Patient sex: F
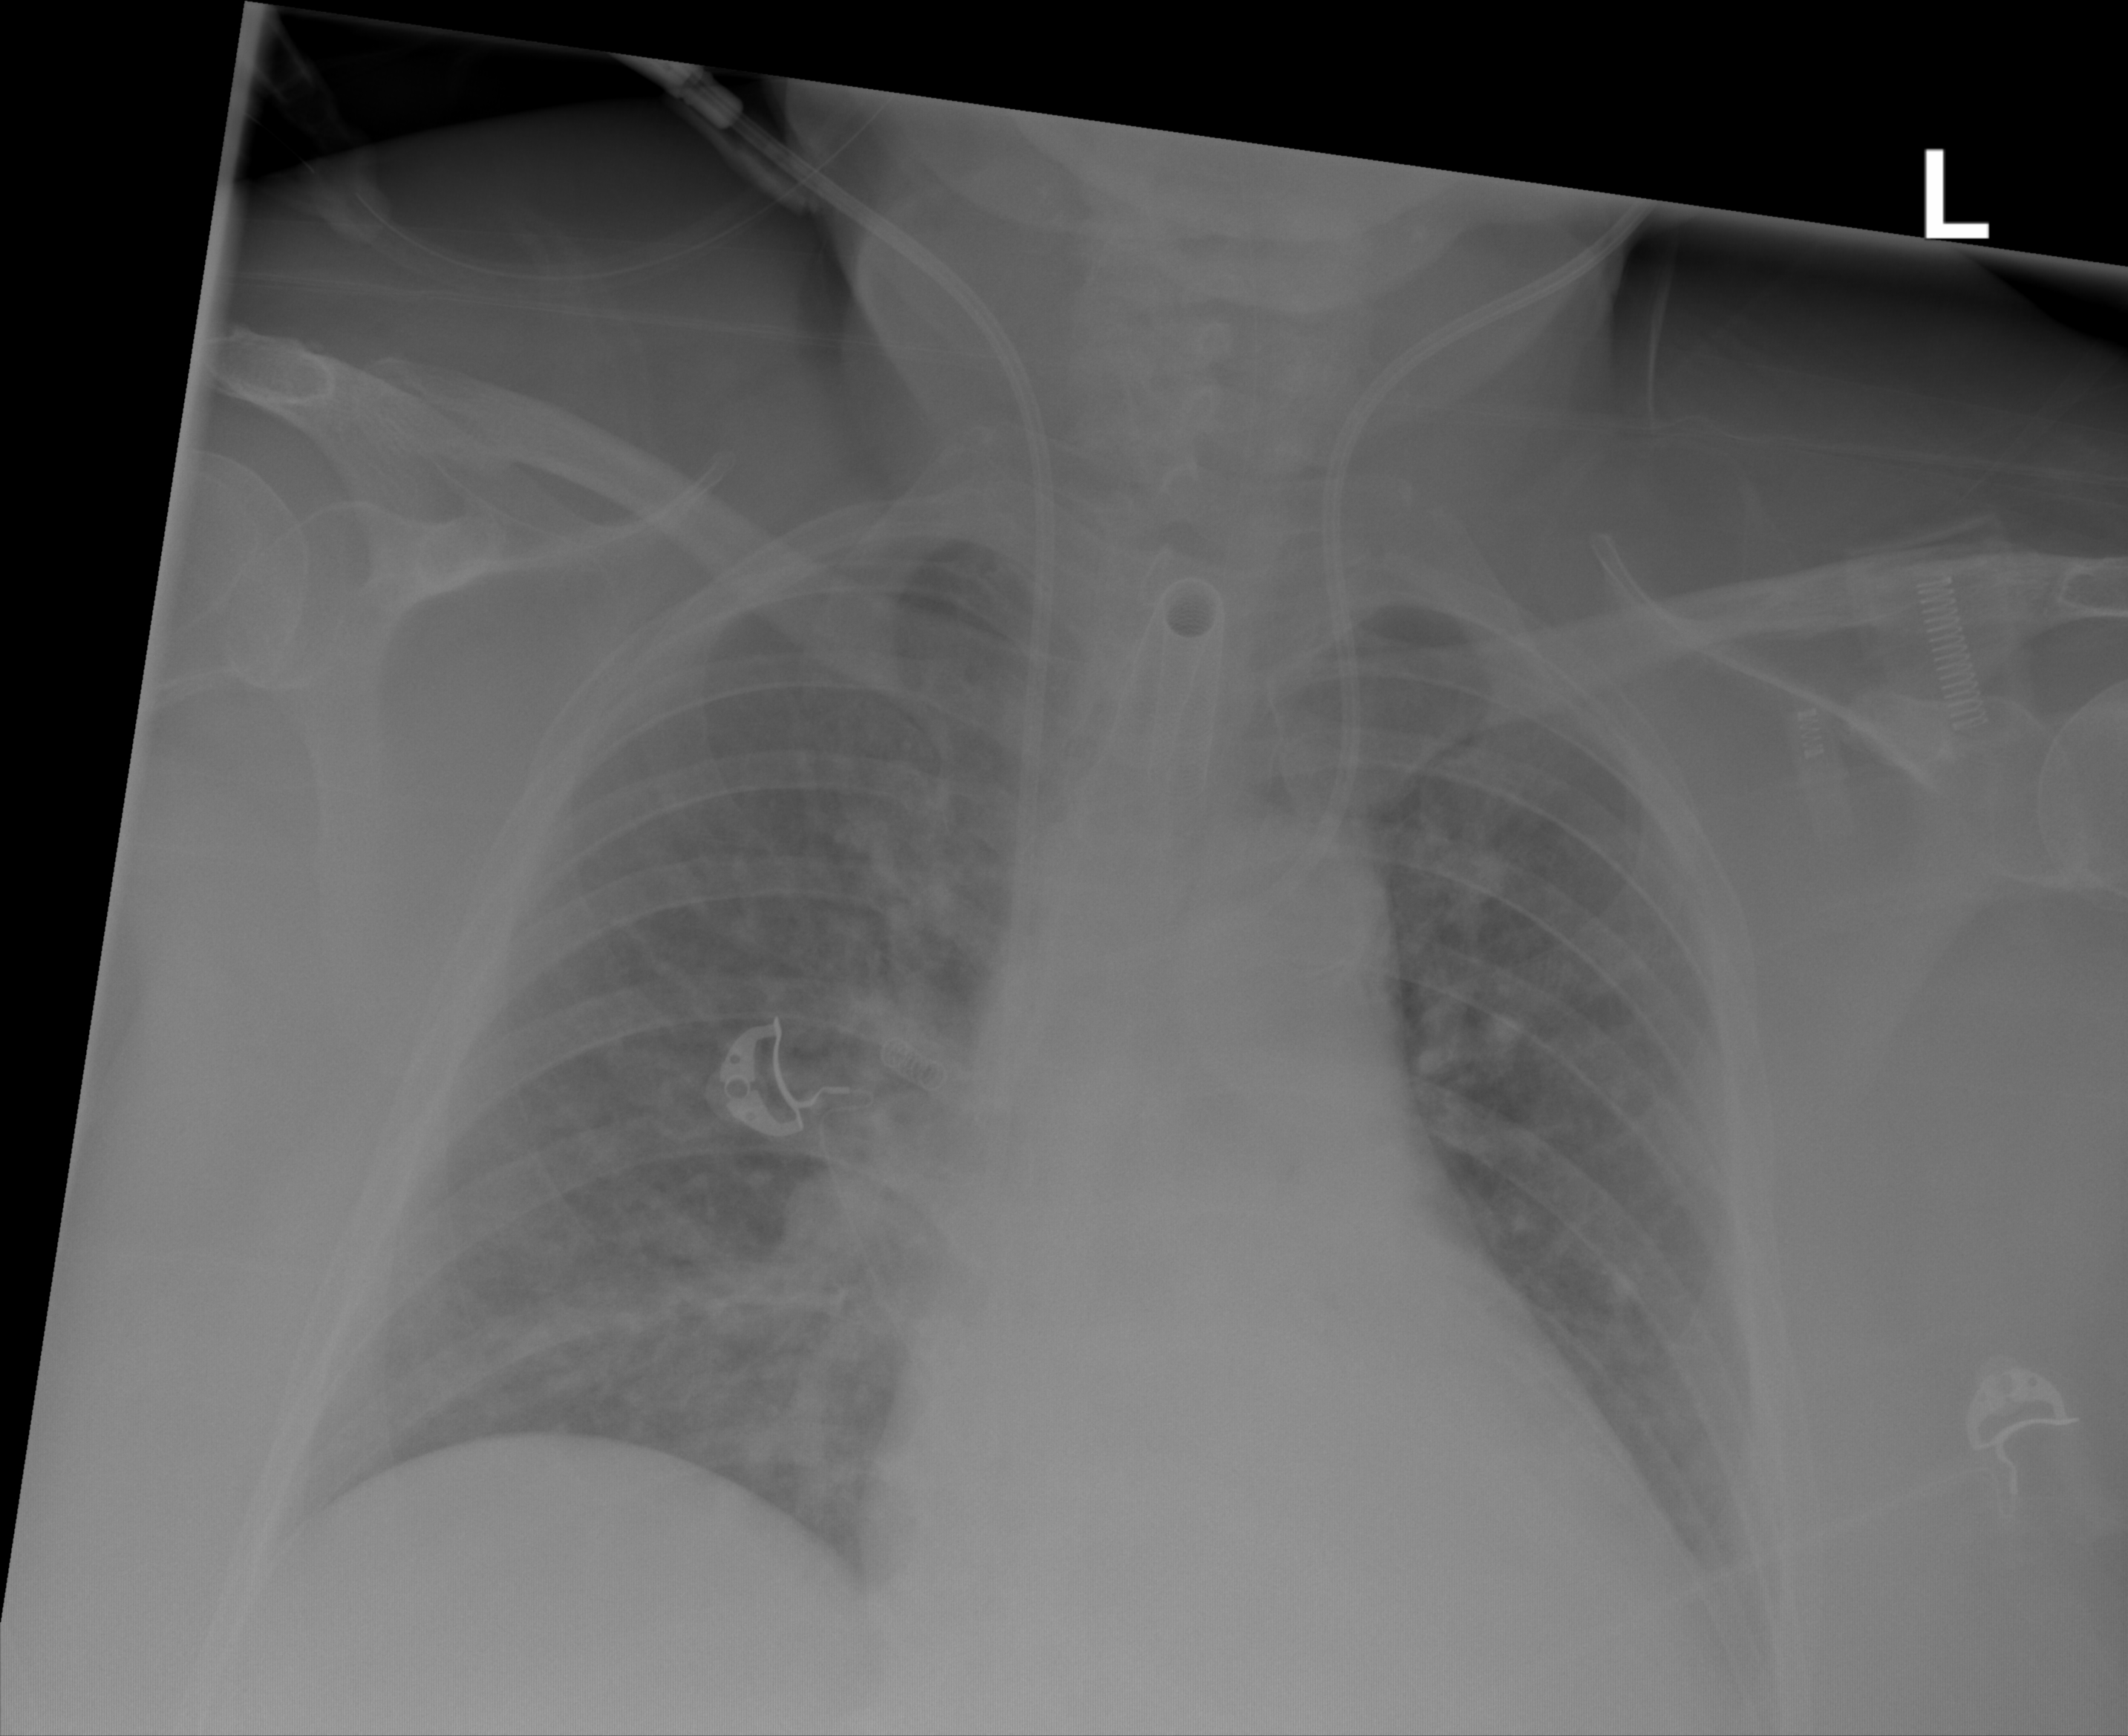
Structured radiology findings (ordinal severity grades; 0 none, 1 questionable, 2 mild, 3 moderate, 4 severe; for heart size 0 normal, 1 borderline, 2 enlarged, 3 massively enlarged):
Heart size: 2
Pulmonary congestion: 2
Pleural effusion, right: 0
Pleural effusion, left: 2
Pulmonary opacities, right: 2
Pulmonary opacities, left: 0
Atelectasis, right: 0
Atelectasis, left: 2